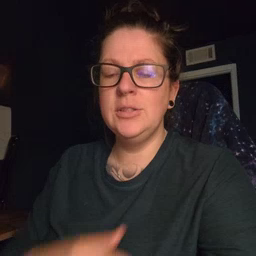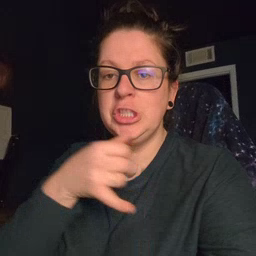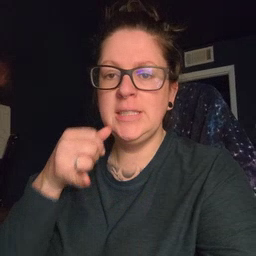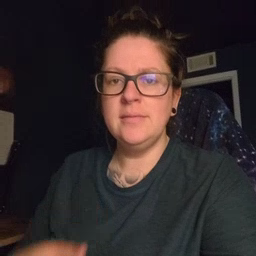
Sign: jeans